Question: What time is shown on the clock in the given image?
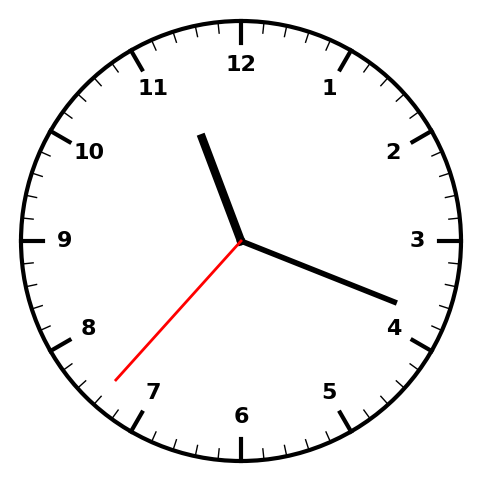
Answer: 11:18:37